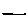
Label: line